Question: I am trying to calculate the height of a '"height: auto"' div and then apply it to the div. I've done it like this:
'''
function center(divName) {
$(":animated").promise().done(function () {
var totalHeight = 0;
$(divName).children().each(function () {
alert(totalHeight);
totalHeight += $(this).height();
});
$(divName).css("height", totalHeight + "px");
});
}
center("#frame_01");
'''
The HTML:
'''
<div id="frame_01">
<h1>Text</h1>
<h2 id="next_frame_02">Continue</h2>
</div>
'''
Notice the 'alert(totalHeight);', im using that to test the script, problem is, the scripts returns the first children with 0px but the second one correctly.
I first thought this would be because it starts to calculate before the animation is complete, therefor not getting height of first children, so I applied '$(":animated").promise().done(function() {' so the script waits for the animation to complete before calculating.
But this didn't solve it, any suggestions why?
Thanks in advance!
EDIT:
What Im trying to achieve is center a div, but to do that i need the height of the div. This is the CSS:
'''
#frame_01 {
text-align: center;
position: absolute;
margin: auto;
top: 0;
bottom: 0;
left: 0;
right: 0;
}
'''
After the height is set with 'background-color: red':

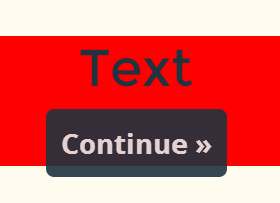
Answer: I solved it by changing '.height()' to '.outerHeight(true)'
Code:
'''
function center(divName) {
$(":animated").promise().done(function () {
var totalHeight = 0;
$(divName).children().each(function () {
alert(totalHeight);
totalHeight += $(this).outerHeight(true);
});
$(divName).css("height", totalHeight + "px");
});
}
center("#frame_01");
'''